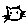
Label: cat